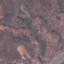
Land use / land cover: HerbaceousVegetation